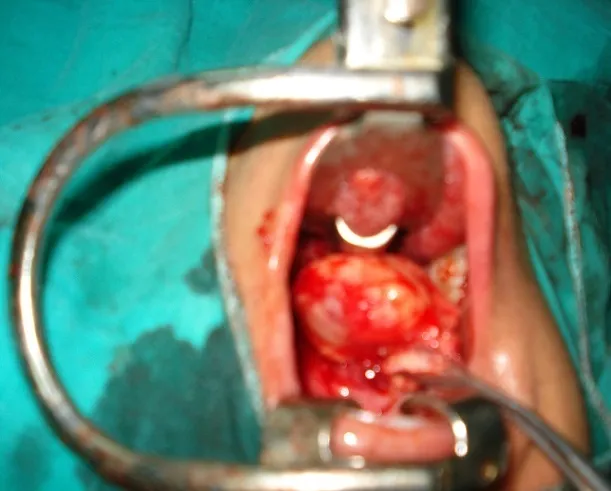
Surgical wound following tumor excision.
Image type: medical_photograph (other_medical_photograph)